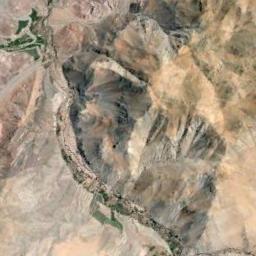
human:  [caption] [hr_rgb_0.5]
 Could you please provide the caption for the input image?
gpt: This mountain is completely covered by vegetation and there is a winding path in it .

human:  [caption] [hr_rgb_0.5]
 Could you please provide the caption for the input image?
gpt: The mountain is full of yellow soil .

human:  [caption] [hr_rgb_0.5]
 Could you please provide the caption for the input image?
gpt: The mountain is uneven and rough .

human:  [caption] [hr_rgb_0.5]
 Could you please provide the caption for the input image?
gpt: The mountain has a rugged surface and some green areas are in the mountain .

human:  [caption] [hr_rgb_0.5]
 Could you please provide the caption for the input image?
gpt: There are some ridges on the brown mountain .